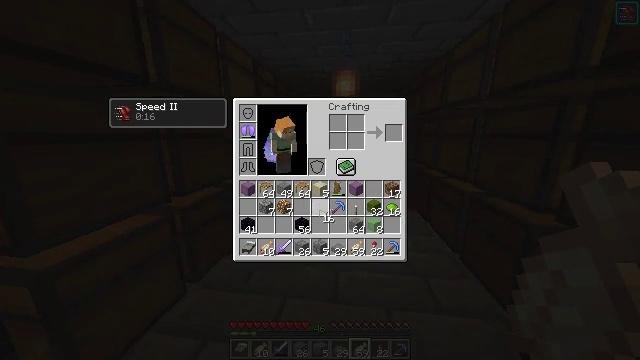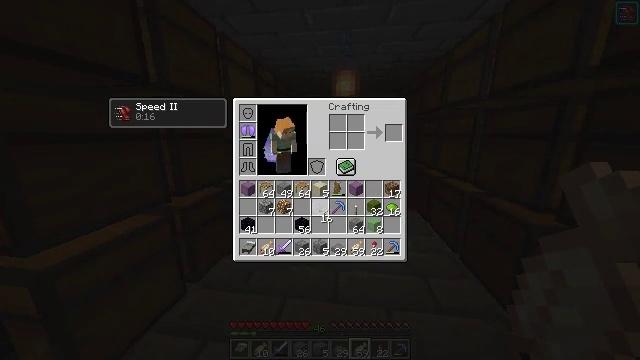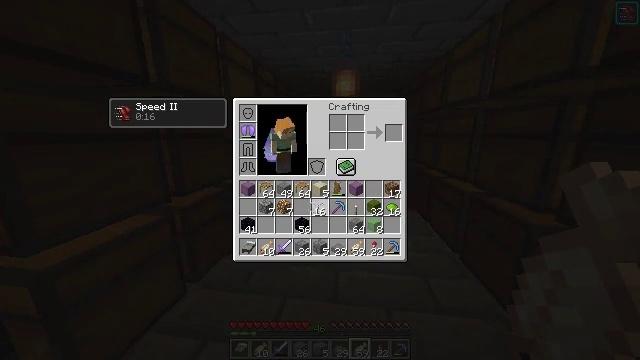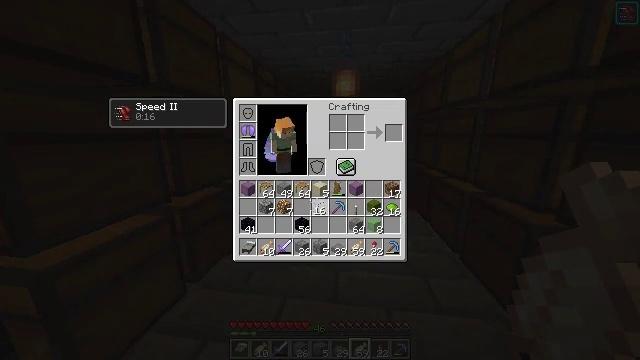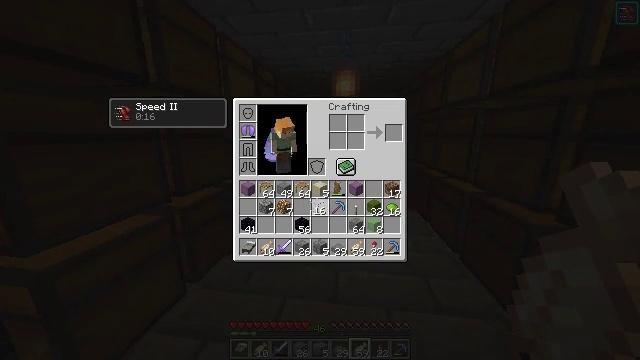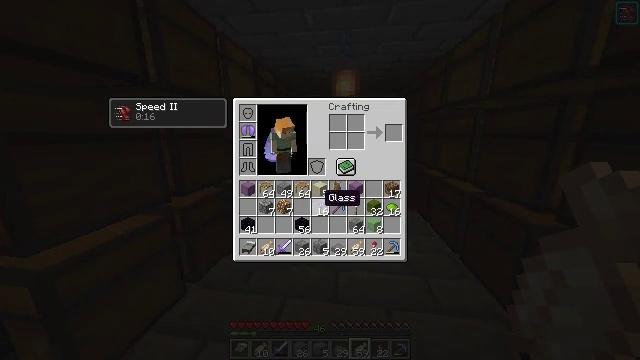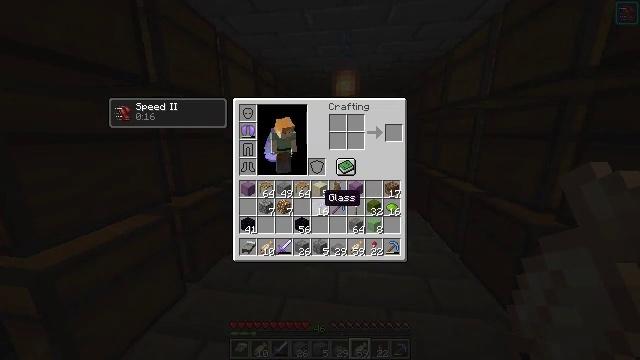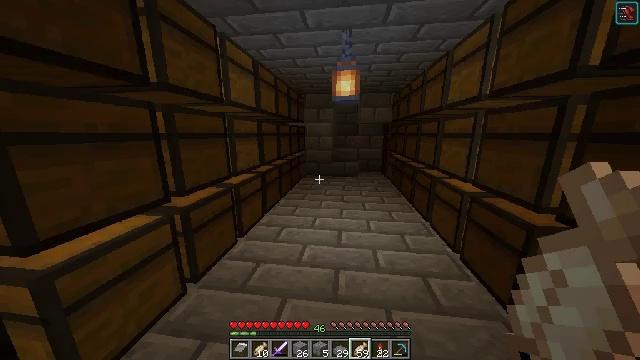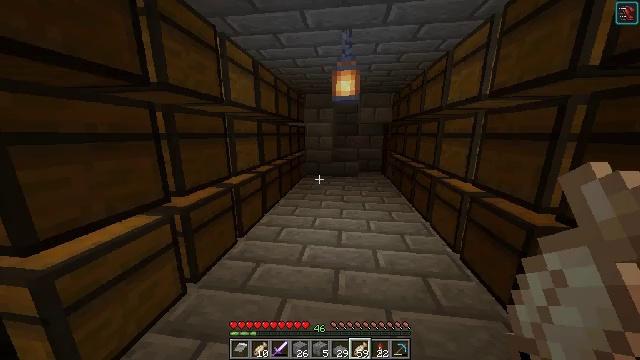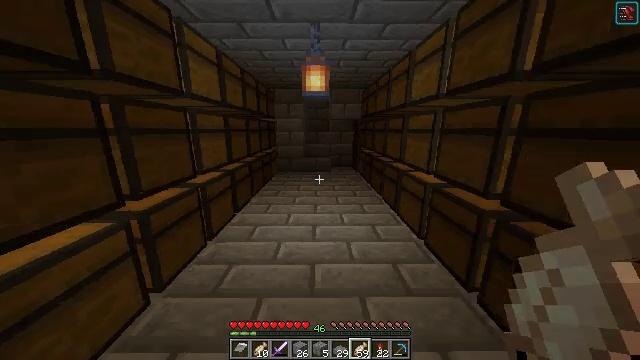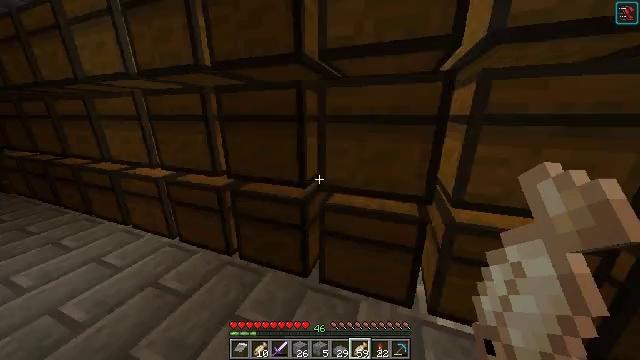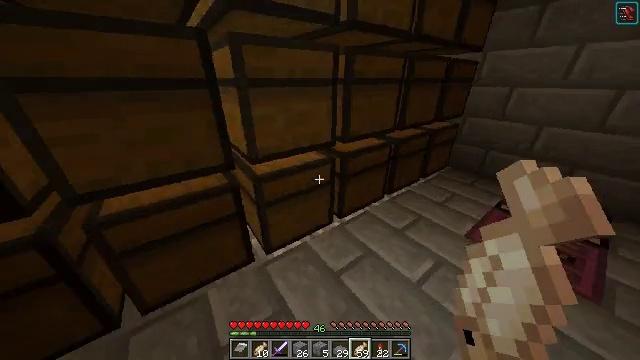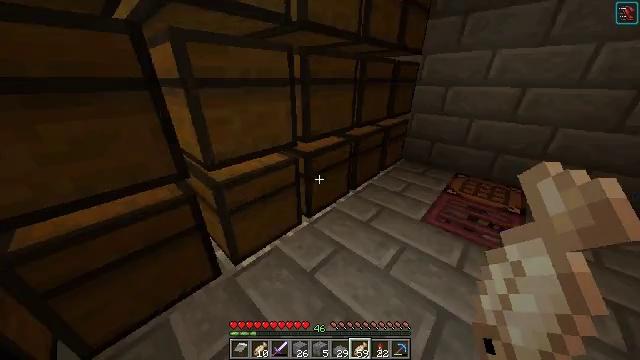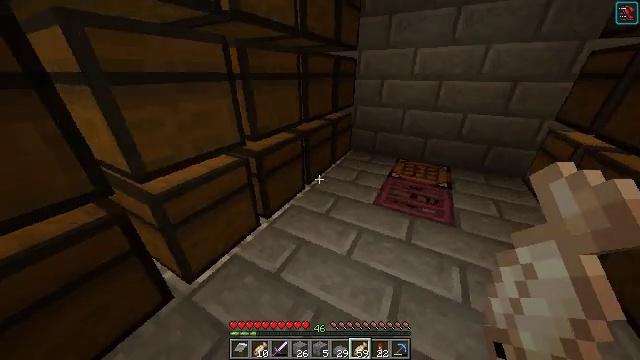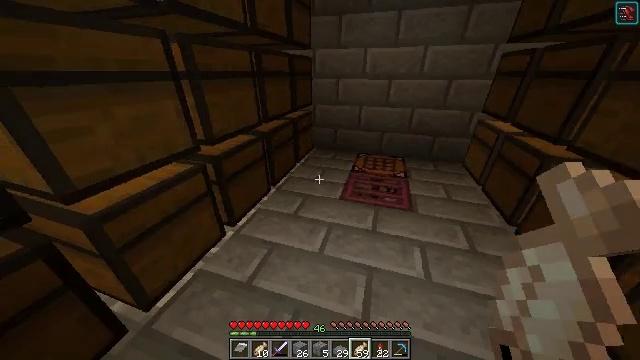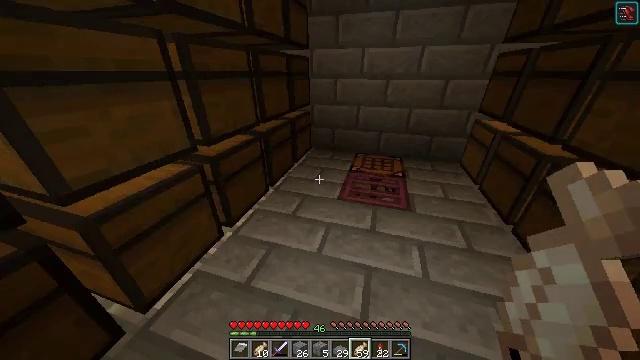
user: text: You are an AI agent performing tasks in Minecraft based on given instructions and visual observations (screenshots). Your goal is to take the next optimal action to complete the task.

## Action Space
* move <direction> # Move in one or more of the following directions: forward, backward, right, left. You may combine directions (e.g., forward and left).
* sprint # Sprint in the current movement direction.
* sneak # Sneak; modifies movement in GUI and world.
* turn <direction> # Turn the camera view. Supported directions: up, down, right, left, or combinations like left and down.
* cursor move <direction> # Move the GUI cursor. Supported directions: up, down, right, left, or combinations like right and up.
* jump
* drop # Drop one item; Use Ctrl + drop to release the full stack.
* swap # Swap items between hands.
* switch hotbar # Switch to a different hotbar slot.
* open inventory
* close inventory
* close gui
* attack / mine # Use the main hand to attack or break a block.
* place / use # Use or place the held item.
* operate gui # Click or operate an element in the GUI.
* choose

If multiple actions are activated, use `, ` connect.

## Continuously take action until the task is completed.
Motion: motion action
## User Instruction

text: Craft some lime stained glass with dye and glass.
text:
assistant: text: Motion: no_op
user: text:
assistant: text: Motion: cursor move up
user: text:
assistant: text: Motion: operate gui
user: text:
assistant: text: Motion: operate gui
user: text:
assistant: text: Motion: no_op
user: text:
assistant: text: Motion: no_op
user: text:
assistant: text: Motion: close inventory
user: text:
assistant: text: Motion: close inventory
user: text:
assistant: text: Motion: turn right and down, close inventory
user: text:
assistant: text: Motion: turn right and down
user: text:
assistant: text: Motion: turn right and down
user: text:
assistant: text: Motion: turn right
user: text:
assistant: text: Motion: turn right and down
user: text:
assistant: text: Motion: turn right
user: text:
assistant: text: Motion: no_op
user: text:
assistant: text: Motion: no_op
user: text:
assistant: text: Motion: no_op
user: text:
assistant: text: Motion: no_op
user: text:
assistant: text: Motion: turn left and down
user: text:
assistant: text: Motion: turn left and down
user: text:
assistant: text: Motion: turn left and up
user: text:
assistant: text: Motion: move forward, turn left and up
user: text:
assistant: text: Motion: move forward, turn up
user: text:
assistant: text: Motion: turn right and up
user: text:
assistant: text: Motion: move forward, turn up
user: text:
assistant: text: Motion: move forward
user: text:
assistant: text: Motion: move forward
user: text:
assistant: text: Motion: move forward
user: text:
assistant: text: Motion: move forward, turn left and up
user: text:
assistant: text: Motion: move forward, turn left